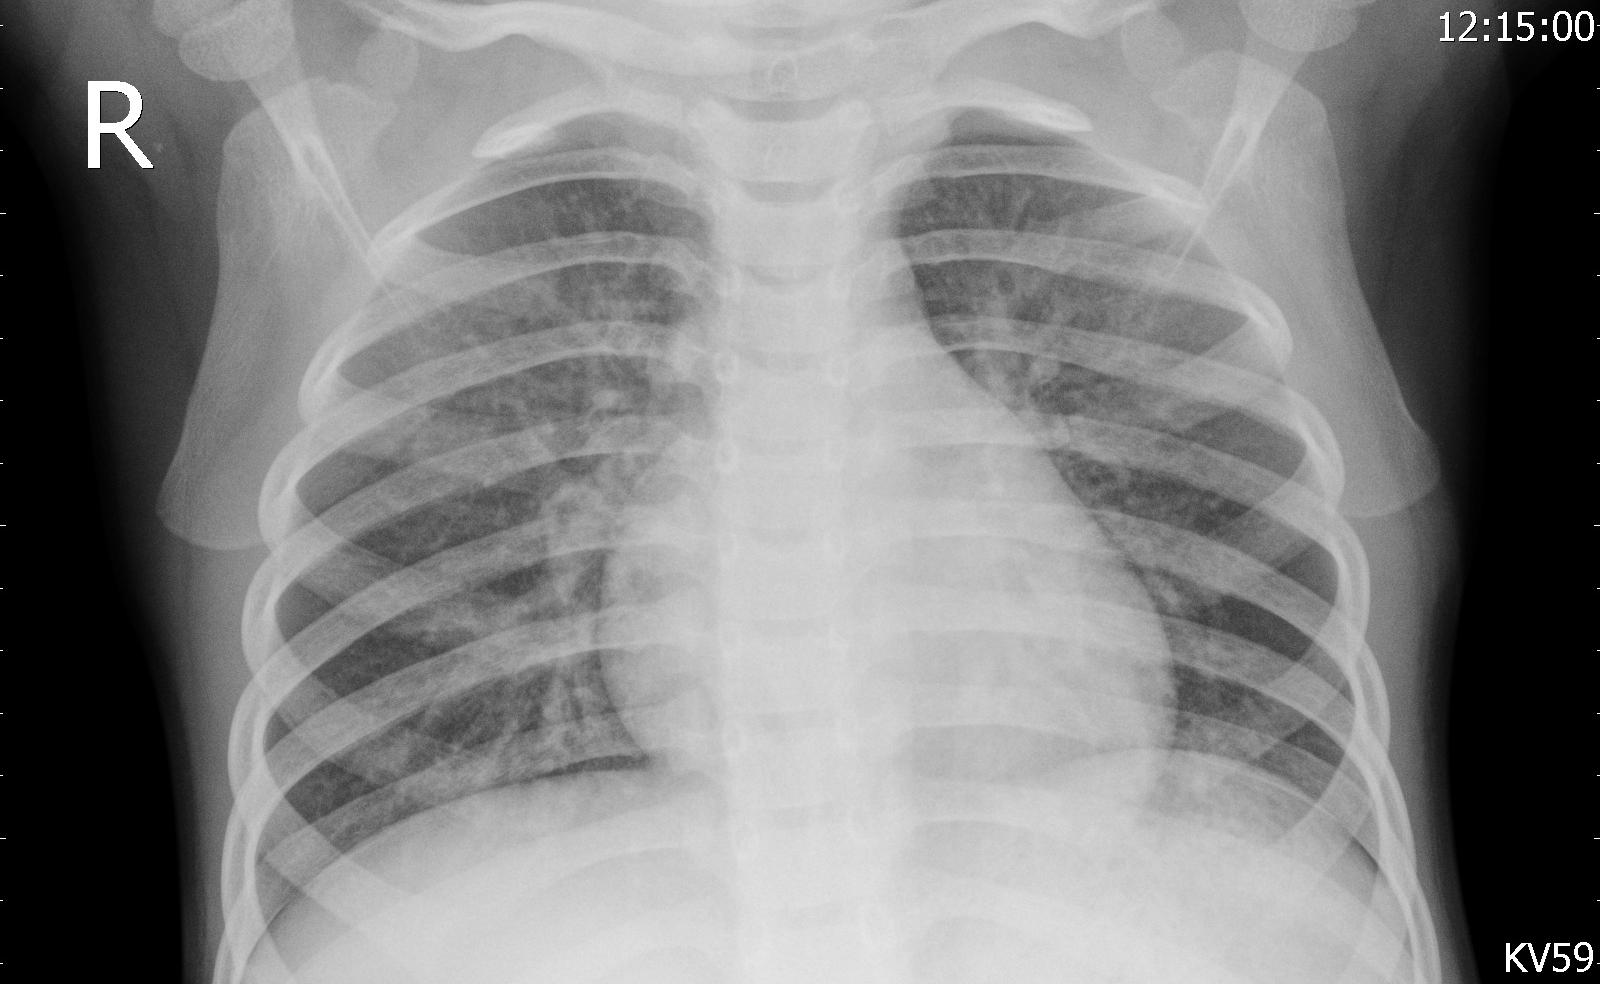
Diagnosis: PNEUMONIA